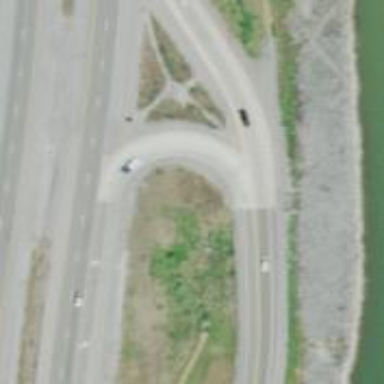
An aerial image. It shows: Trunk link highway.